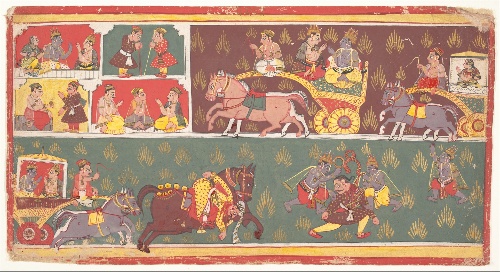
Date: ca. 1700
Object type: Folio
Classification: Paintings
Medium: Ink and opaque watercolor on paper
Culture: India (Madhya Pradesh, Malwa)
Dimensions: 7 1/4 x 13 7/8 in. (18.4 x 35.2 cm)
Department: Asian Art
Credit line: Gift of Mr. and Mrs. Ed Wiener, 1975
Accession year: 1975
Repository: Metropolitan Museum of Art, New York, NY
Tags: Men|Women|Horses|Krishna|Hinduism|Chariots